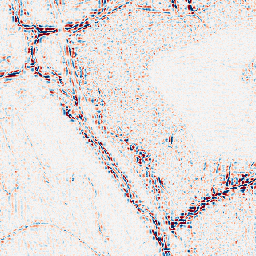
Category: wavelet
Decomposition family: wavelet_biorthogonal
Decomposition parameters: wavelet: bior5.5
level: 2
Upsampling method: nearest
Upsampling parameters: scale: 4
Upsampling scale: 4